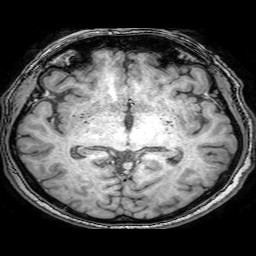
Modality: T1w
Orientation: coronal
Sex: male
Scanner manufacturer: philips
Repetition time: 0.0083 s
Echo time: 0.00385 s